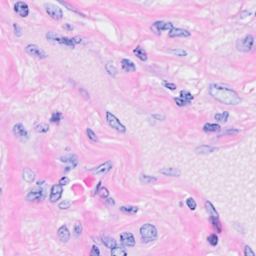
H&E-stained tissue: Breast